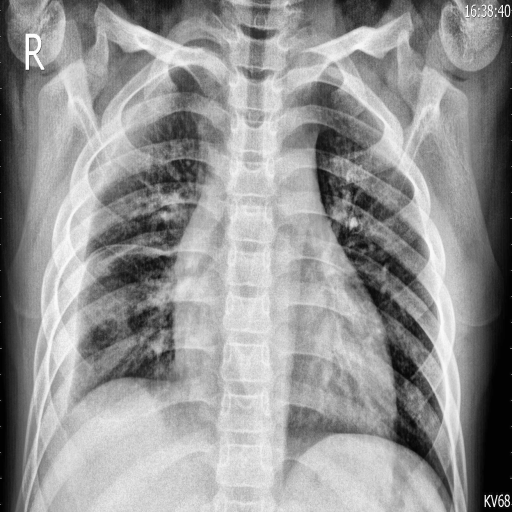
Finding: PNEUMONIA